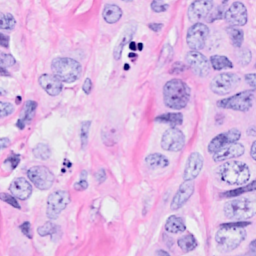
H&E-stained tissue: Breast